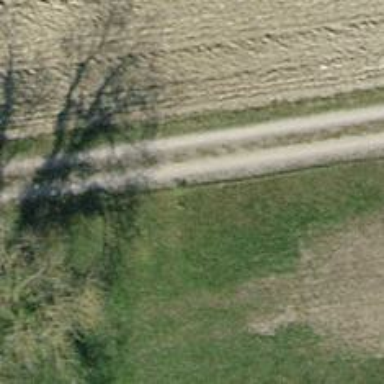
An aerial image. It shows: Dirt track road with grade 4 track type.